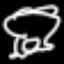
Label: frog